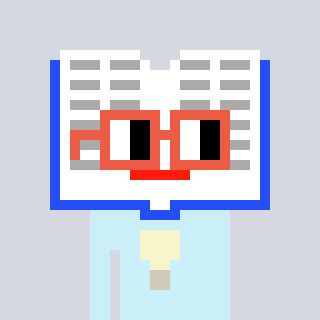
a pixel art character with square orange glasses, a dictionary-shaped head and a cold-colored body on a cool background